Question: I've been developing a 'Vb.Net' app lately, and I'm trying to make it as lightweight as possible (ie make the binaries as small as possible).
I've done all the trivial stuff, but while browsing the binary with 'ILDasm', I noticed that it has a 'My namespace', with a lot of methods, although I don't use any of these in my program. It seems that there are default 'Get/Set' methods for every form, and other methods.
Is there a way to get rid of those?
Or, can you show me a use case for the methods bundled by default in the binary?
: Here's a minimal example:
'''
Module Test
Sub Main()
End Sub
End Module
'''
The output is:

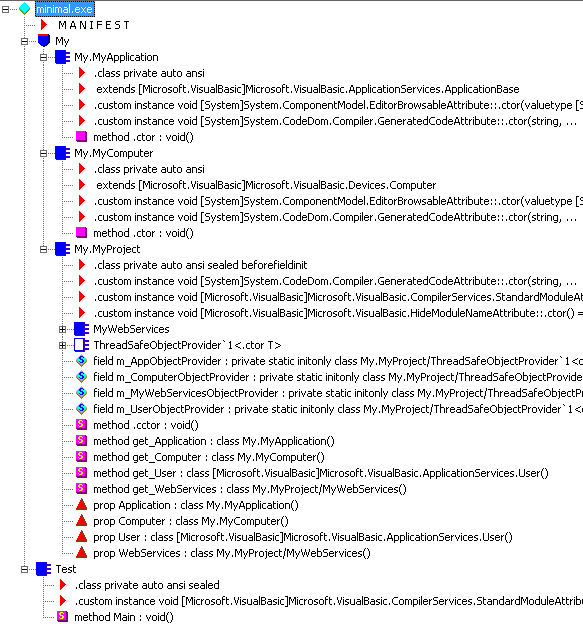
Answer: After furious head-scratching...:
How much is included depends on the value of the '_MYTYPE' define. It's all documented in <URL>, I failed to find it at first.